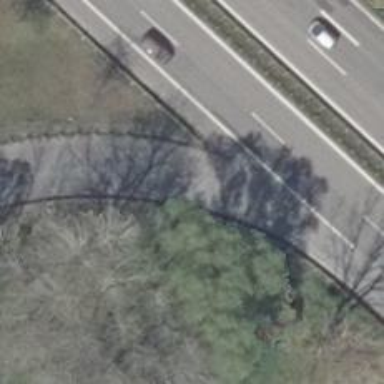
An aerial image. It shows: Trunk link highway.